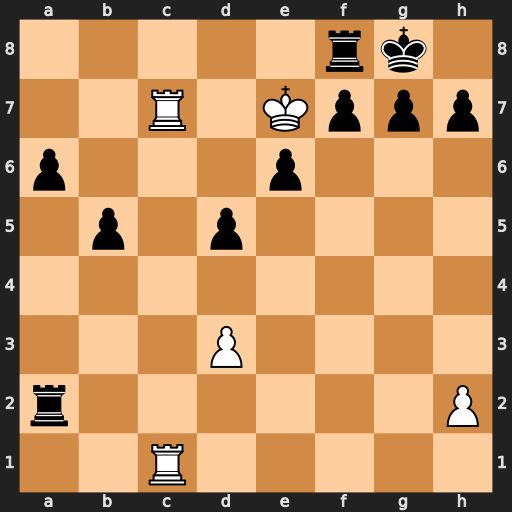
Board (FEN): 5rk1/2R1Kppp/p3p3/1p1p4/8/3P4/r6P/2R5
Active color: w
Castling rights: -
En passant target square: -
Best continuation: Rc8 h6 Rxf8+